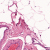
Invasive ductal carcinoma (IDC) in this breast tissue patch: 0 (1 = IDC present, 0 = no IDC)